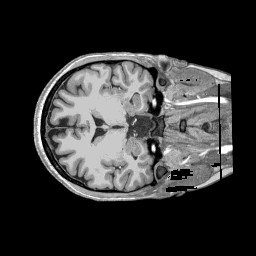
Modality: T1w
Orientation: axial